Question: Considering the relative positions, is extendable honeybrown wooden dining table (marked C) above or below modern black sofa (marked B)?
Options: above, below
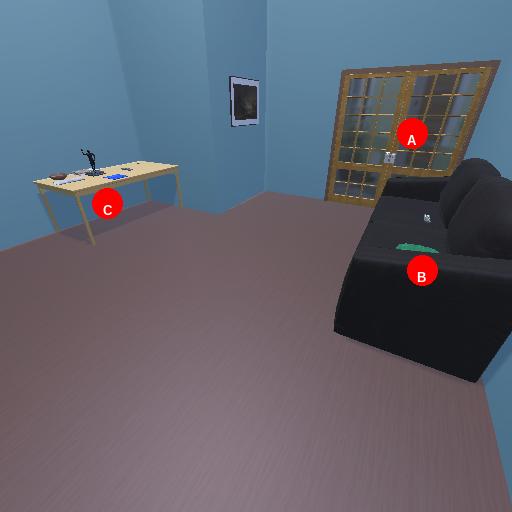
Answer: above